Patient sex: M
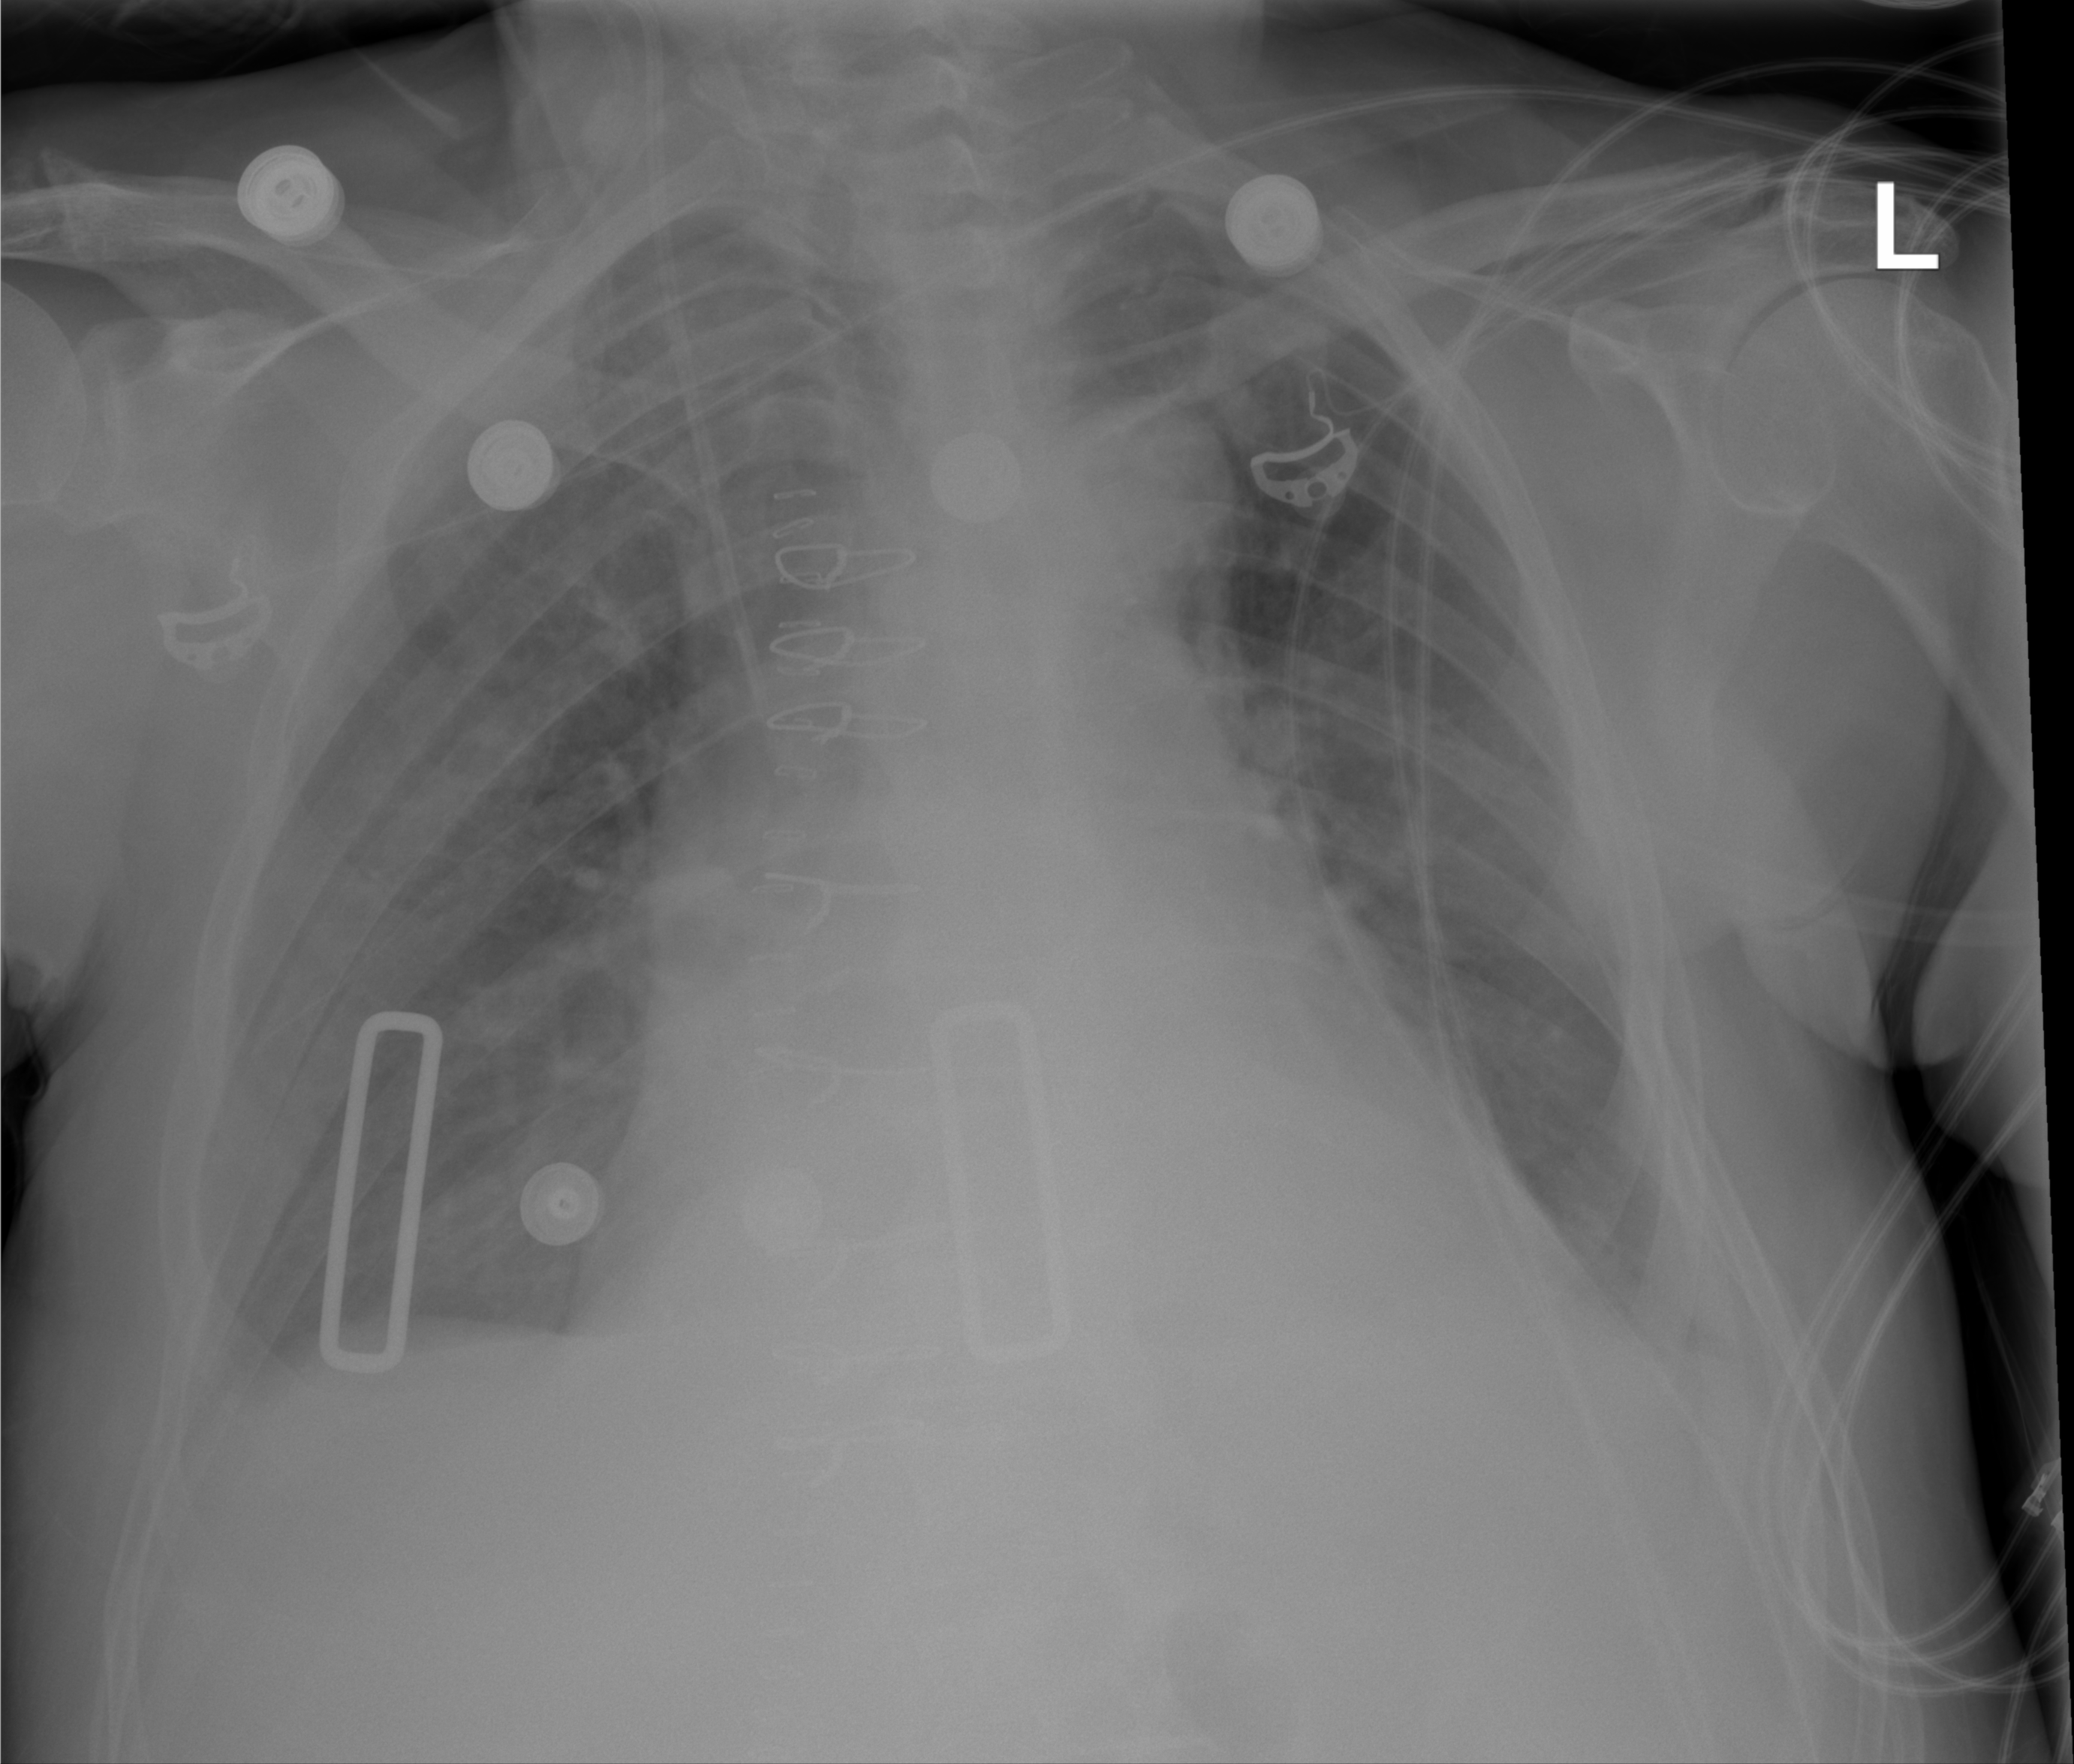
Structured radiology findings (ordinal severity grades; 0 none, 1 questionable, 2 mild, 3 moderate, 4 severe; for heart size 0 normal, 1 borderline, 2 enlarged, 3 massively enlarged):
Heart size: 2
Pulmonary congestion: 2
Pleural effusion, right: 1
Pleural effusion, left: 1
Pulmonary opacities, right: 1
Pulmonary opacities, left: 0
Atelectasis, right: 0
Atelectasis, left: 0